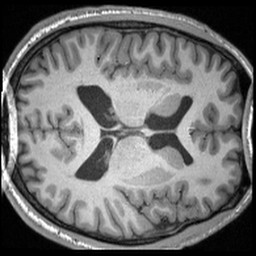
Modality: T1w
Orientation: axial